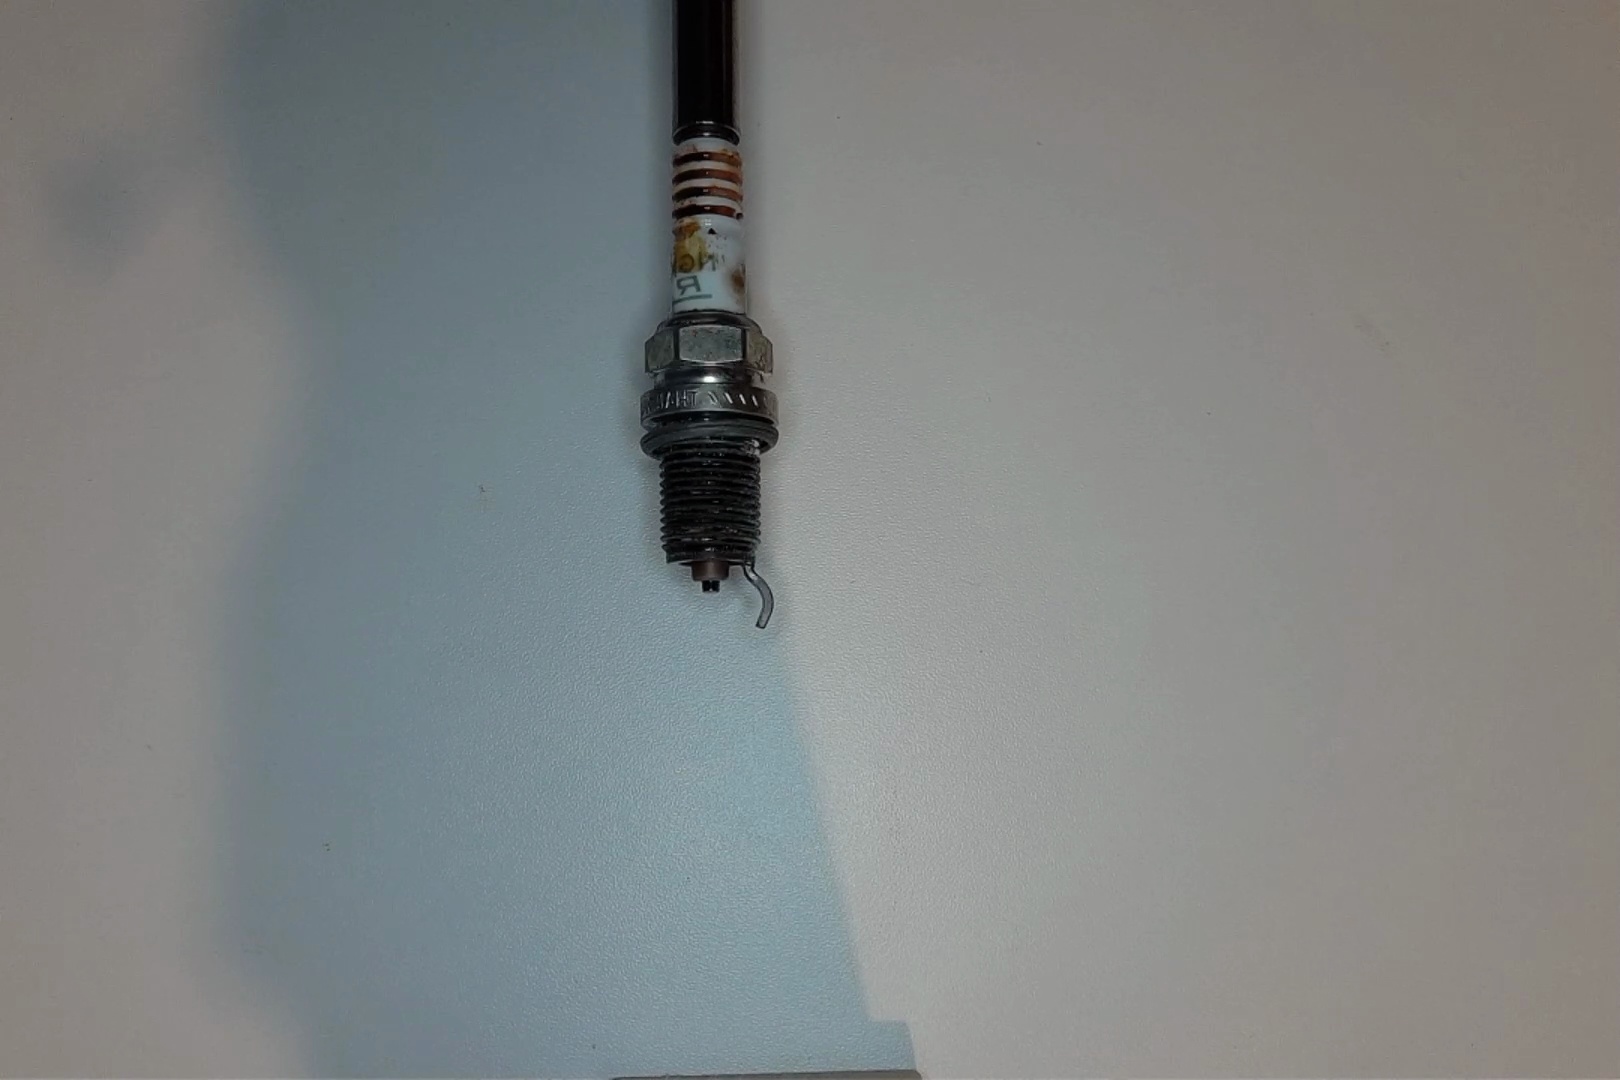
Label: anomaly